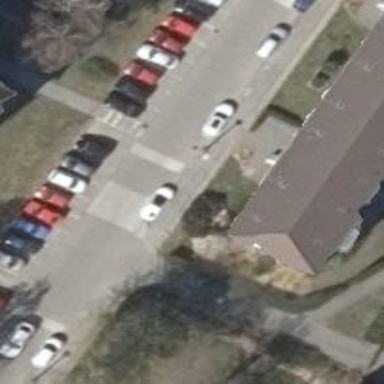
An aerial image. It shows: Residential road with concrete surface and sidewalk on the left.